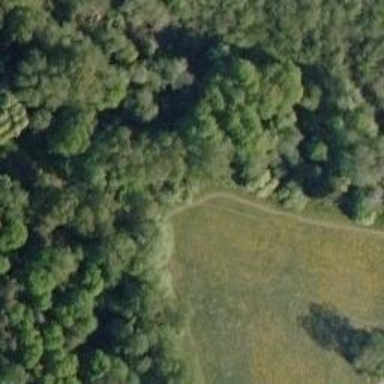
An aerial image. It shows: Path.